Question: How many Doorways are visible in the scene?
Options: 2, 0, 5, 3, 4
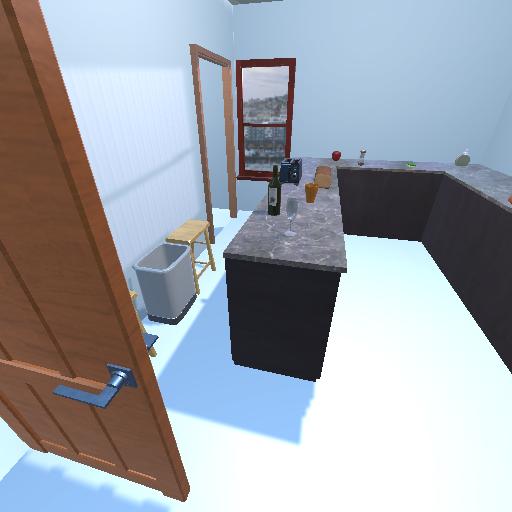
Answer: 2